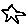
Label: star